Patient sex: M
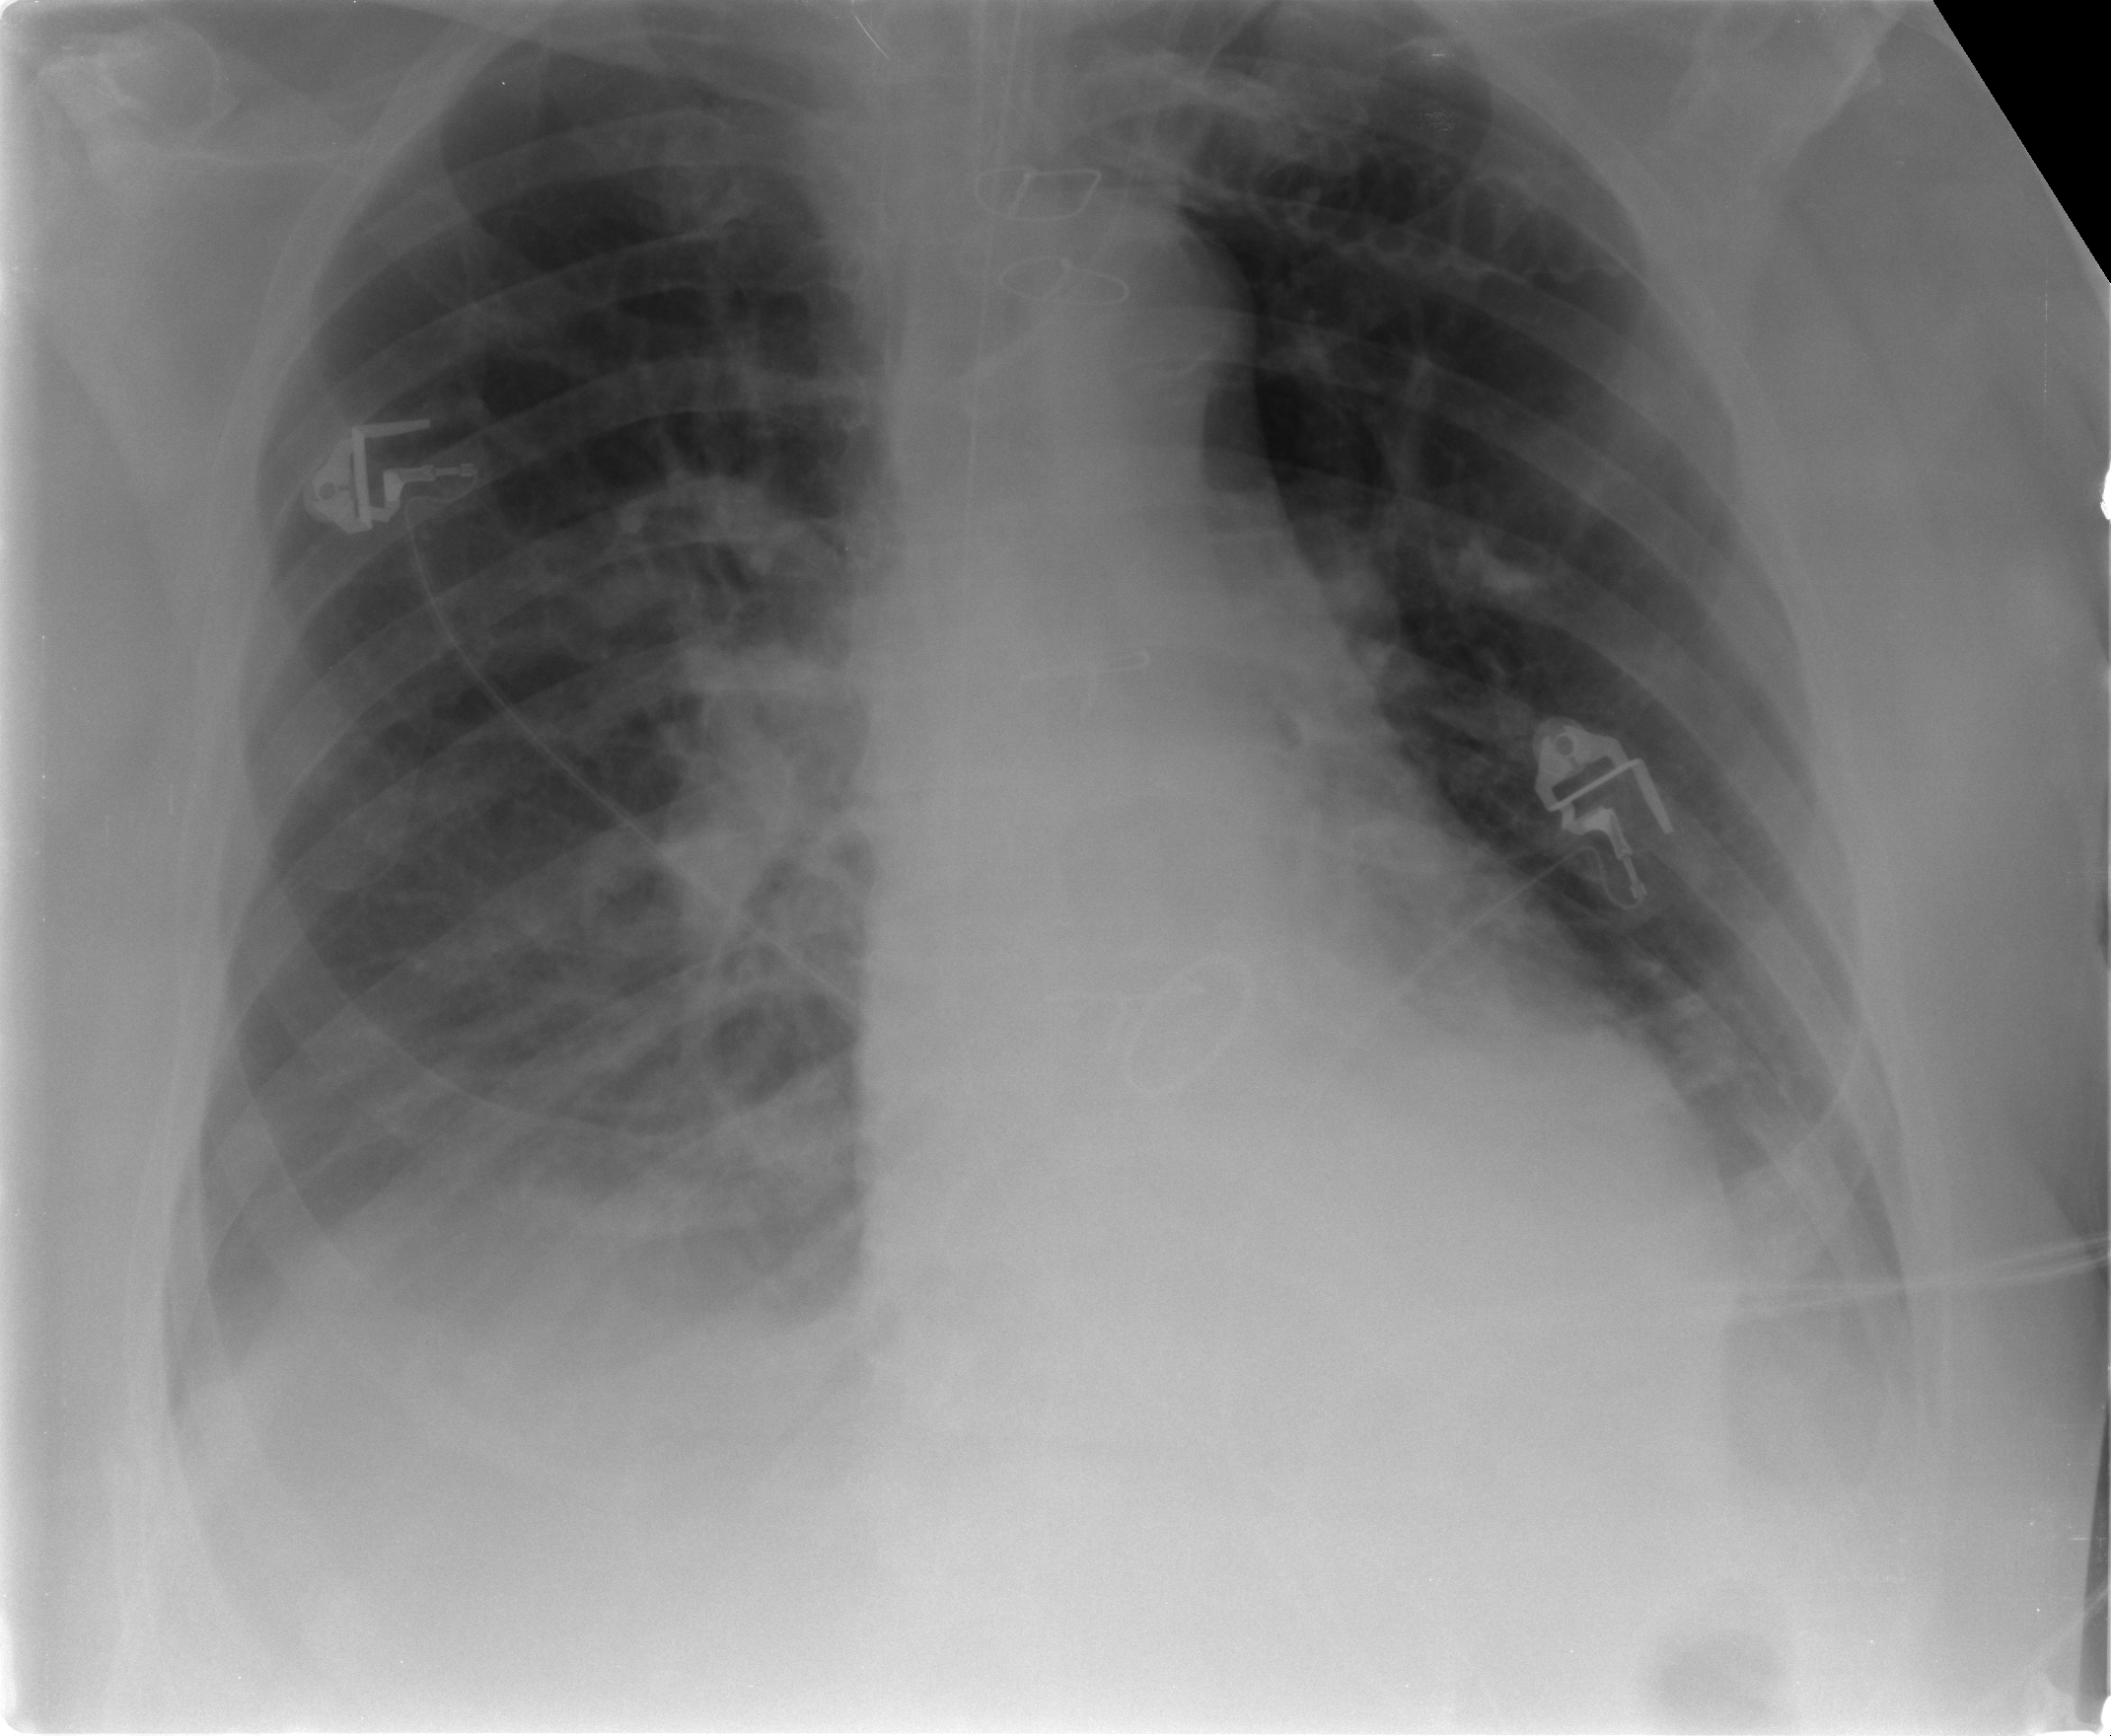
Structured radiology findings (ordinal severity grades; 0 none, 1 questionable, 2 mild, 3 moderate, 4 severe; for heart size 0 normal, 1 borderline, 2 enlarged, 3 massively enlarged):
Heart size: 0
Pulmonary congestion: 1
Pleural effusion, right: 3
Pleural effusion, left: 2
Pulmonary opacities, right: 0
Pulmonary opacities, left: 0
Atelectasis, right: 2
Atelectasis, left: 2